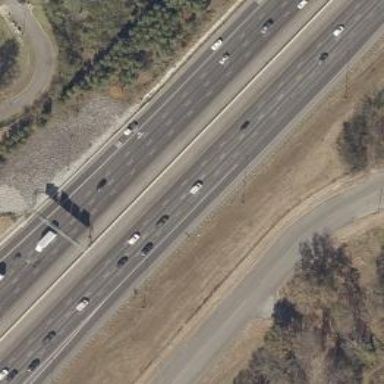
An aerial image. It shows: Motorway.